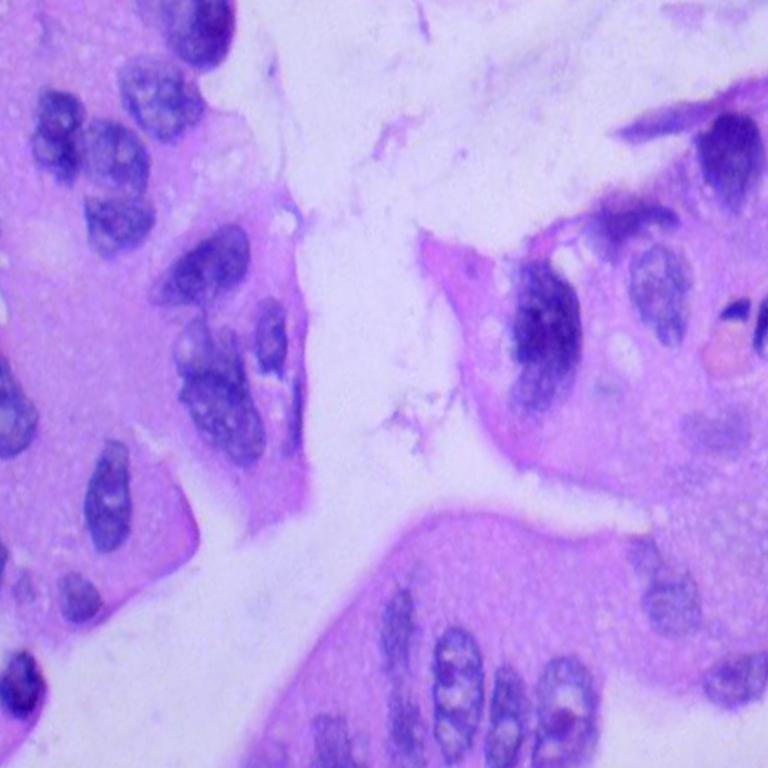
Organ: lung
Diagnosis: adenocarcinomas